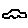
Label: car